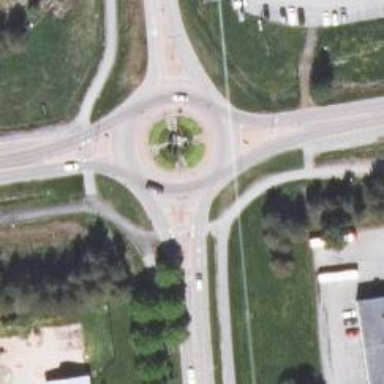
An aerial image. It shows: Tertiary road that leads to roundabout.